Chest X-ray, PA view. Patient: 48 years old, sex M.
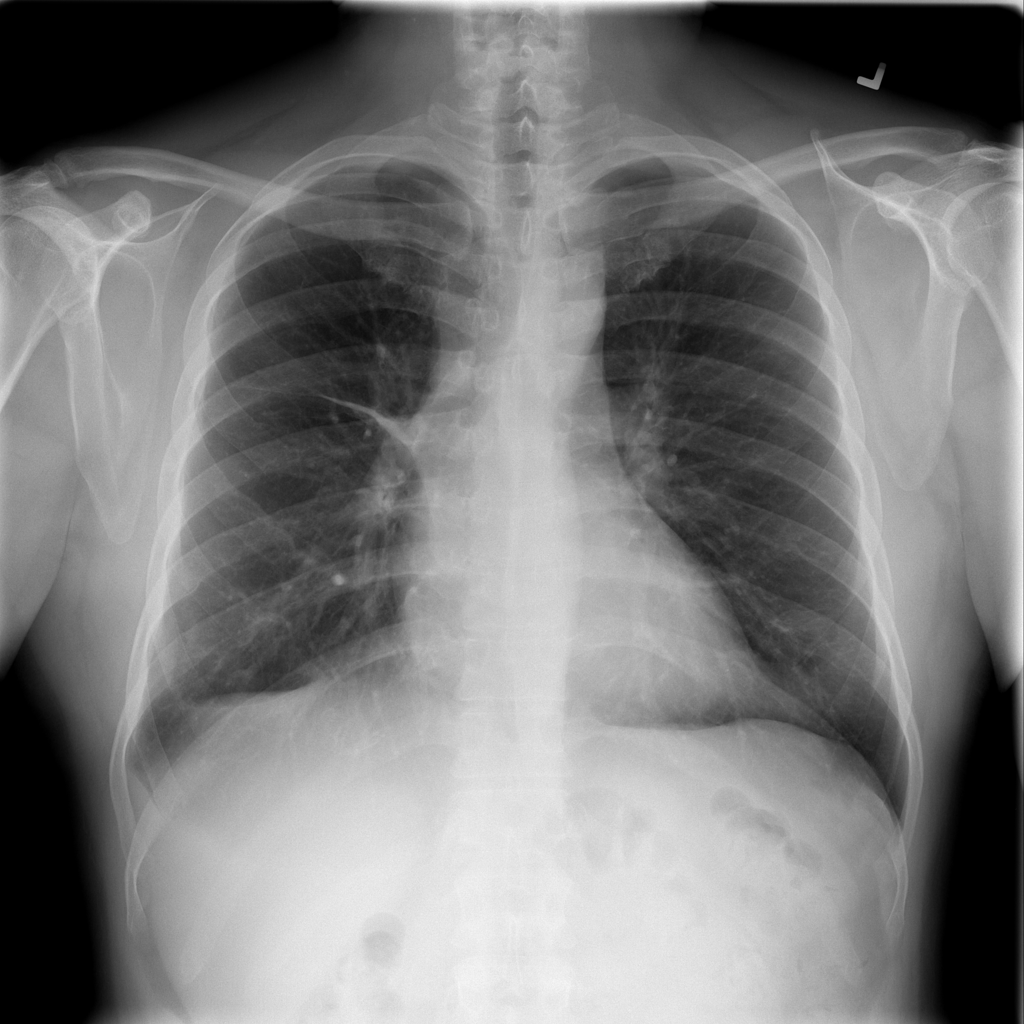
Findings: Fibrosis, Pleural_Thickening